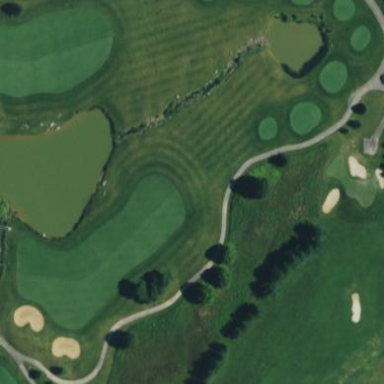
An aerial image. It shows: Rough area on grassy golf course.